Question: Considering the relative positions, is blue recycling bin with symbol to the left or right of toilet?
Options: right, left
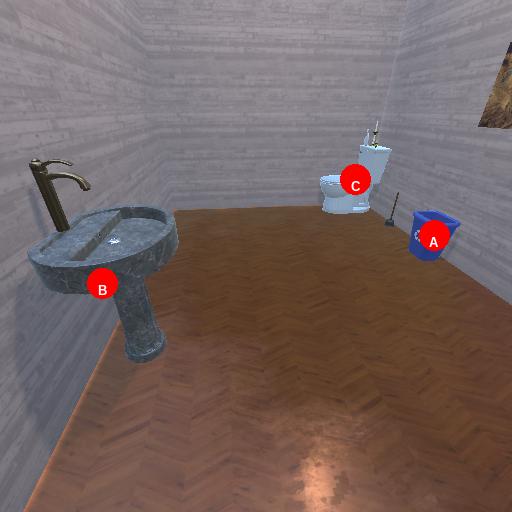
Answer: right